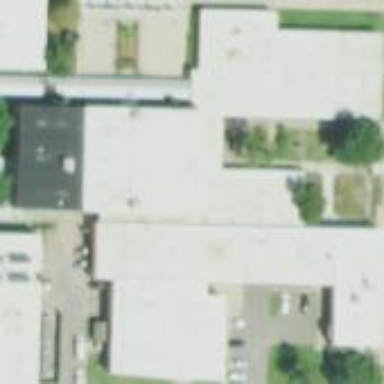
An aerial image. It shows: School building.